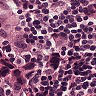
Metastatic tissue present: yes